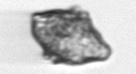
Label: Kryptoperidinium_triquetrum